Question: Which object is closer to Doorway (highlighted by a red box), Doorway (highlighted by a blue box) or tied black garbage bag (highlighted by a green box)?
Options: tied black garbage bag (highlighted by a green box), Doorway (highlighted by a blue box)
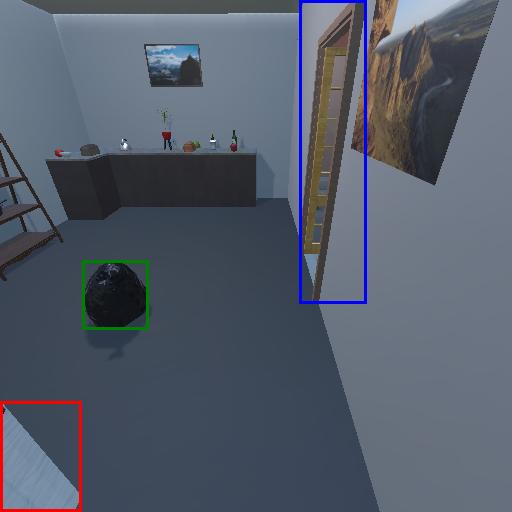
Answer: tied black garbage bag (highlighted by a green box)